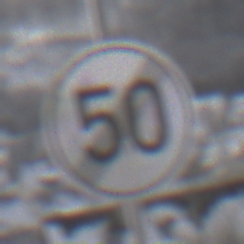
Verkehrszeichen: EndeGeschwindigkeit50
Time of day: MorningAfternoon
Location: Outdoor (Nature)
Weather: PartlyCloudy
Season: Winter
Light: Natural